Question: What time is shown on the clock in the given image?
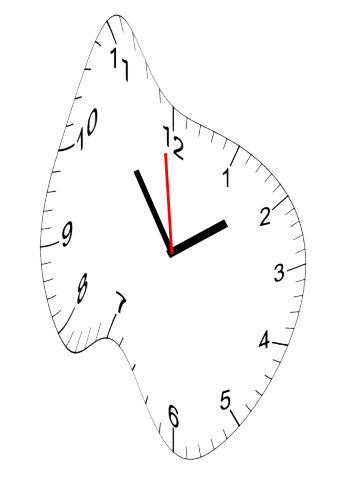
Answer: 01:53:59